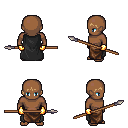
a pixel art fantasy rpg character, male body template, human, dark skin, black cape, robe skirt, plain hairstyle, gold gloves, spear, four views (front, back, left, right), 2x2 character sprite sheet, small pixel art, hard edges, no anti-aliasing